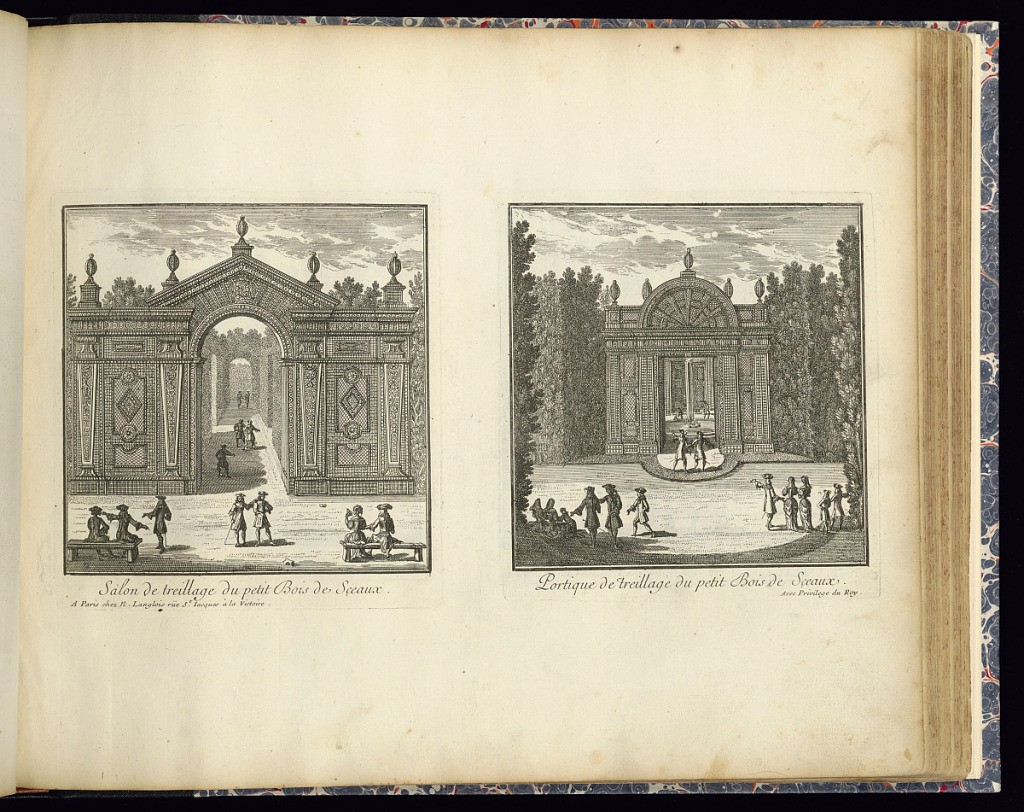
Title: Salon de treillage du petit Bois de Sceaux (Left Plate)
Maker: Adam Perelle, French, 1638 – 1695
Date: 1674–1683
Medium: Etching on laid paper
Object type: Print
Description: Two plates printed on the same sheet, side by side with views of garden details at Sceaux. Both illustrate trellis/ lattice arches decorated with ornamental details, pilasters, panels, and finials. Groves (bosquets) visible beyond with a fountain in the right plate. Figures seated on the ground and on benches in the foreground and walking throughout. The plates are titled.